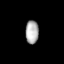
Tissue: lung
Cell type: Fibroblasts
Senescence score: 0.5643
Nuclear area (px): 302
Mean DAPI intensity: 172.351